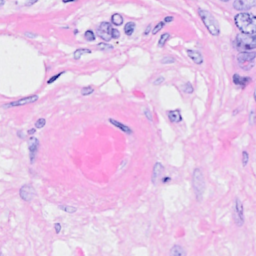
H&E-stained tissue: Breast